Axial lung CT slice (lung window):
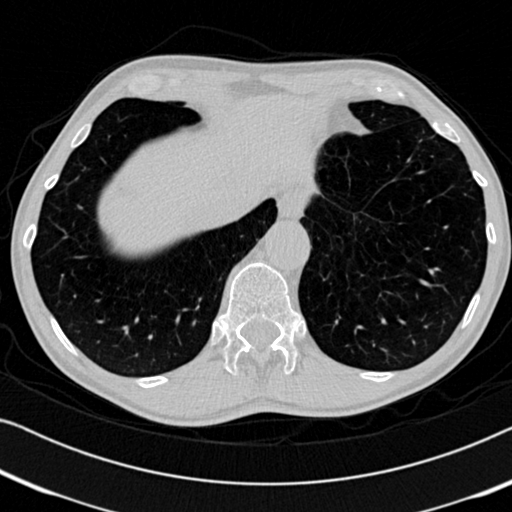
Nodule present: no